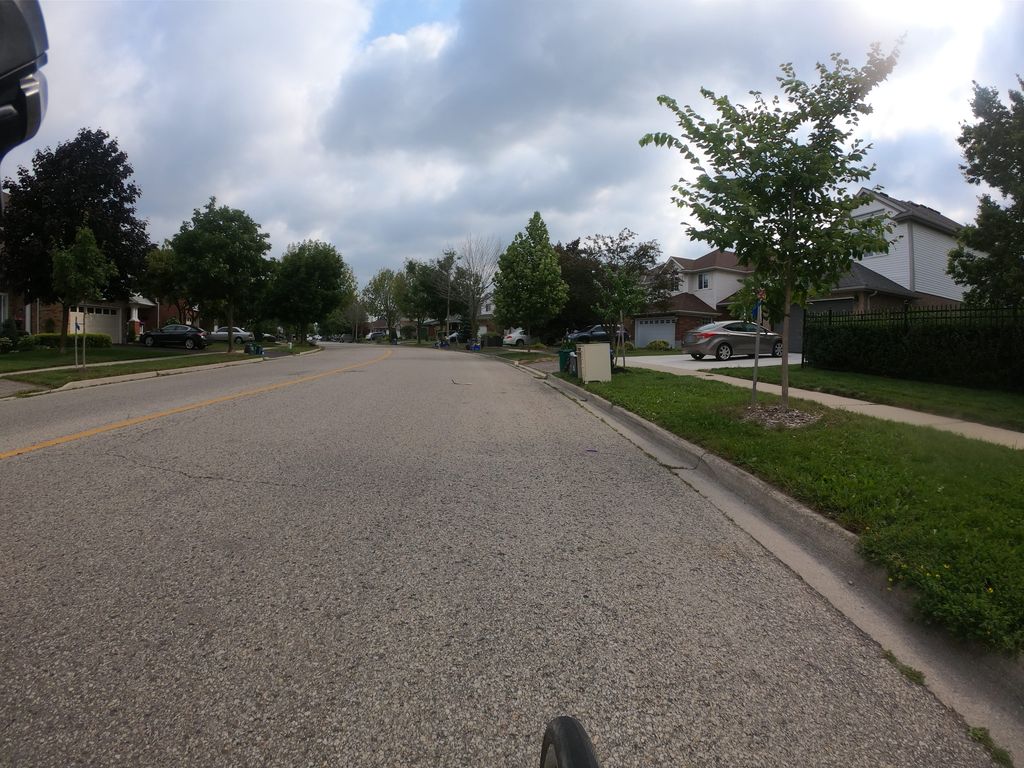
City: kitchener-waterloo